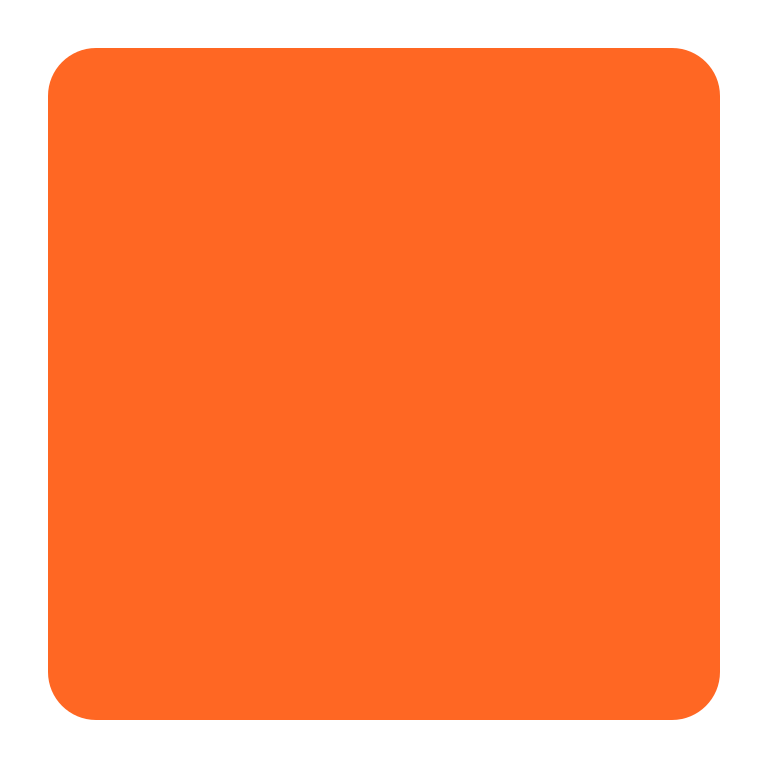
orange square flat